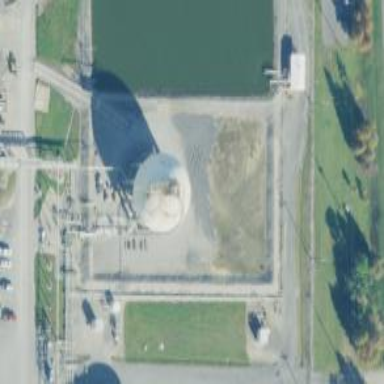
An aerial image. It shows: Storage tank with man-made structure.